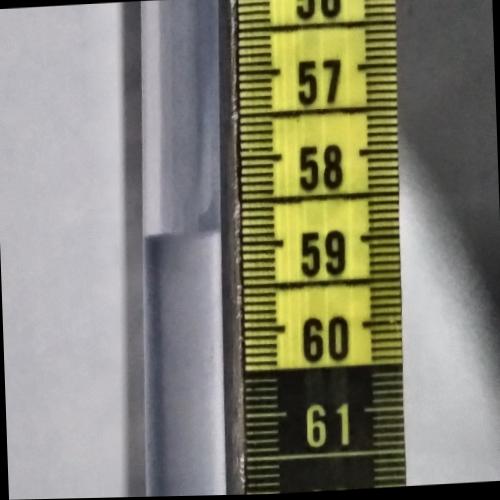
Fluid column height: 58.9 cm